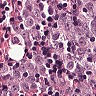
Metastatic tissue present: yes